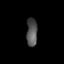
Tissue: skin
Cell type: Fibroblasts
Senescence score: 0.7122
Nuclear area (px): 299
Mean DAPI intensity: 84.261